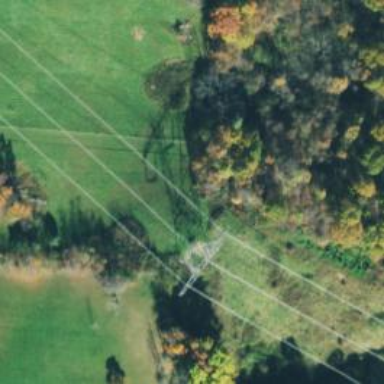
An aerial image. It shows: Lattice structure tower used for power distribution.